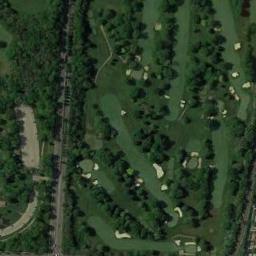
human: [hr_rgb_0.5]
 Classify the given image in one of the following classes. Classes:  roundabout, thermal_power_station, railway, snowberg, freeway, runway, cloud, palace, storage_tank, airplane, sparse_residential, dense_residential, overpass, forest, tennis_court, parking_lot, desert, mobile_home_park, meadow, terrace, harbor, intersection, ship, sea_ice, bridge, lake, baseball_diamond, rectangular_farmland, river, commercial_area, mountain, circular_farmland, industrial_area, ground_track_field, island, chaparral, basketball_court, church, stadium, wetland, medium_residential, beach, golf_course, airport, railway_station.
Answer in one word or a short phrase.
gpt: golf_course